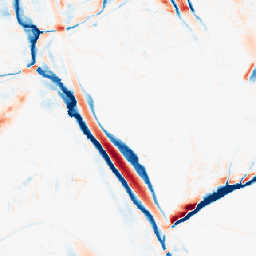
Category: morphological
Decomposition family: morphological_ellipse
Decomposition parameters: operation: average
width: 10
height: 30
Upsampling method: area
Upsampling parameters: scale: 4
Upsampling scale: 4